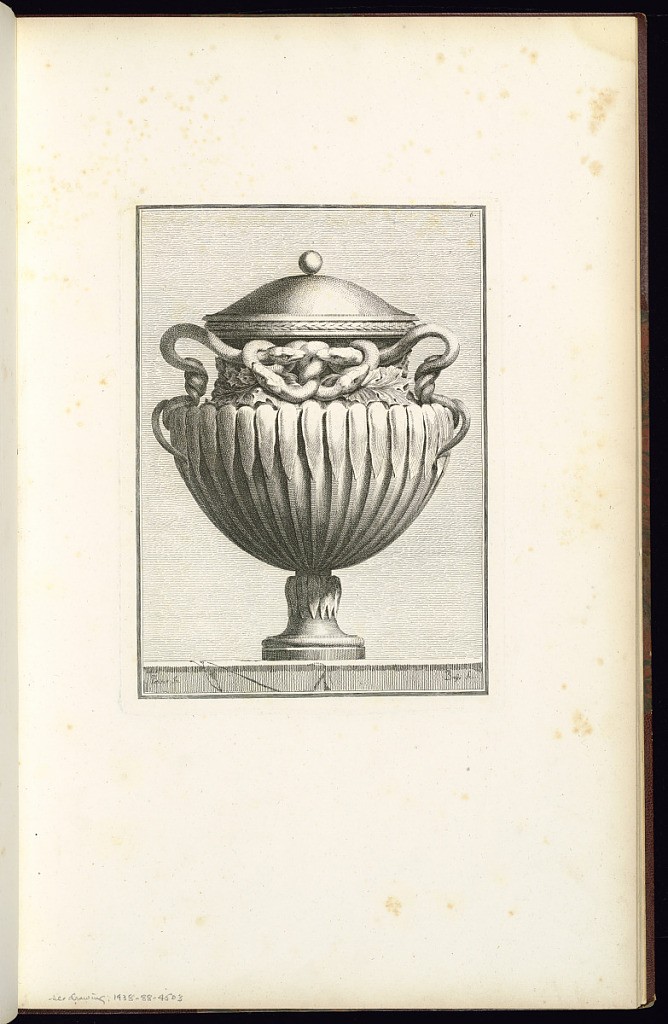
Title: Design for a Vase
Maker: Ennemond Alexandre Petitot, French, 1727 – 1801
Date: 1764
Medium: Etching on laid paper
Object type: Print
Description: Design for a lidded vase. The body of the vase is fluted, with handles in the form of intertwined snakes, with leaf ornament. The plate is signed and numbered.